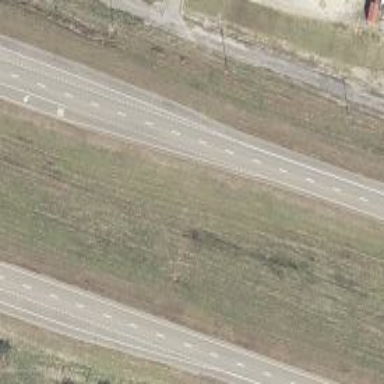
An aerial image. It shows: Primary highway with asphalt surface. It is dual carriageway.